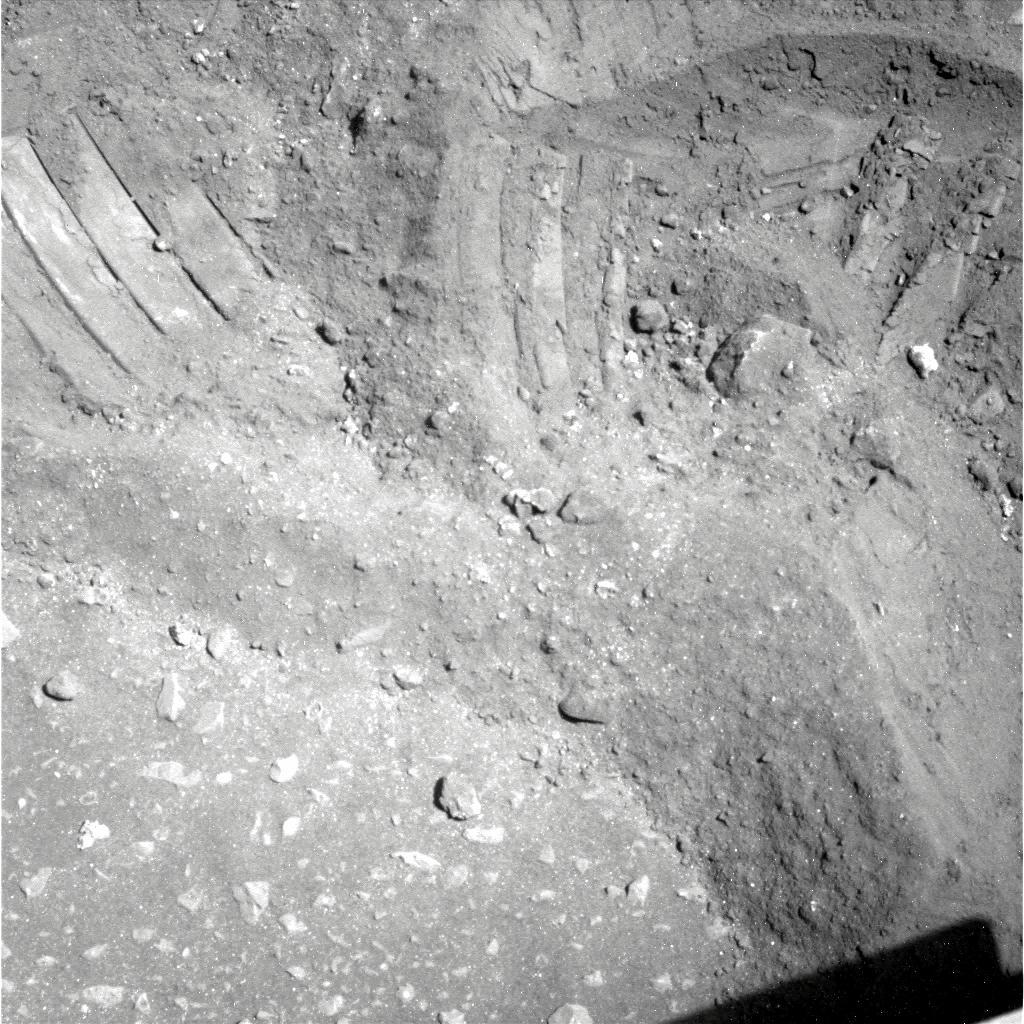
Terrain classes present: Background, Gravel / Sand / Soil, Rock, Shadow, Track